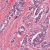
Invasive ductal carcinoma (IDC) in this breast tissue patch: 1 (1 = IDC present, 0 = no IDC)